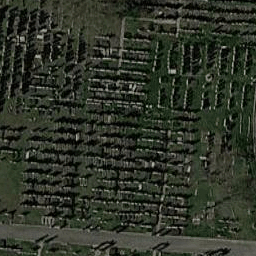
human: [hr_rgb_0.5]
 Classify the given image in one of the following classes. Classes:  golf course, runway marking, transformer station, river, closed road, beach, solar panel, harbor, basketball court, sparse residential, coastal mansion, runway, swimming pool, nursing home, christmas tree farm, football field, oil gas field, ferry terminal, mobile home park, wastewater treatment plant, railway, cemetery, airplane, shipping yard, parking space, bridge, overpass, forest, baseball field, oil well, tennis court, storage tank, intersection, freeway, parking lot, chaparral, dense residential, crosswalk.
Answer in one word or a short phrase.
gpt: cemetery